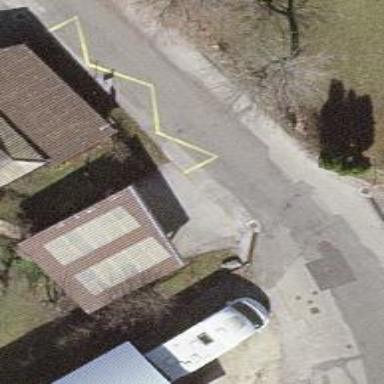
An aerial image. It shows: Public transport stop position.